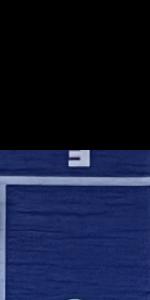
Label: Empty